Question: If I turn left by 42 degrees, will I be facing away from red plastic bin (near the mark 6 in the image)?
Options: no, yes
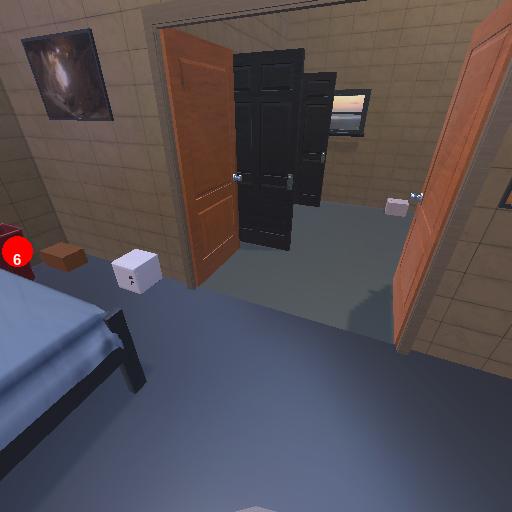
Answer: no